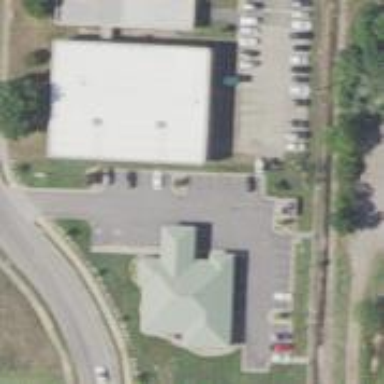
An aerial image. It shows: Clinic.